Field crop: tomato
Growth stage: 1
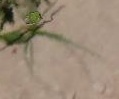
Species: cyperus